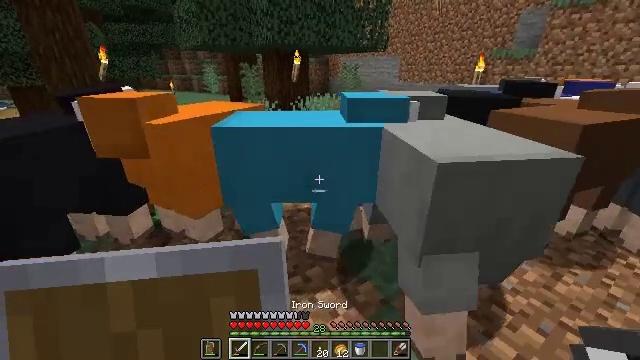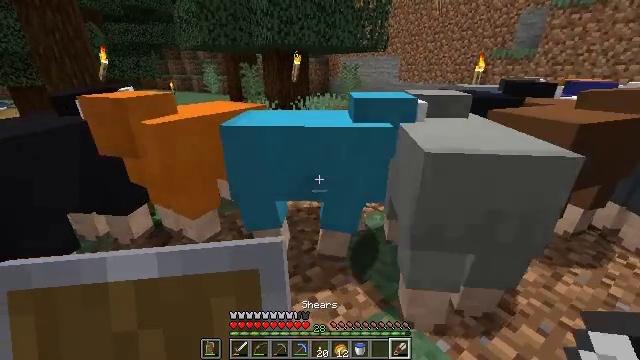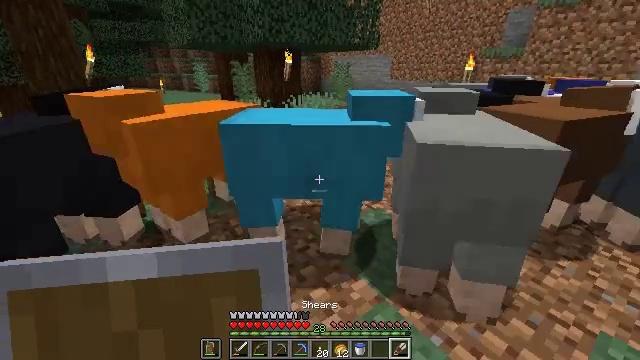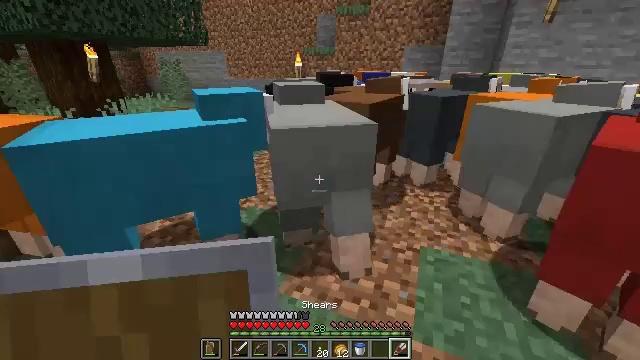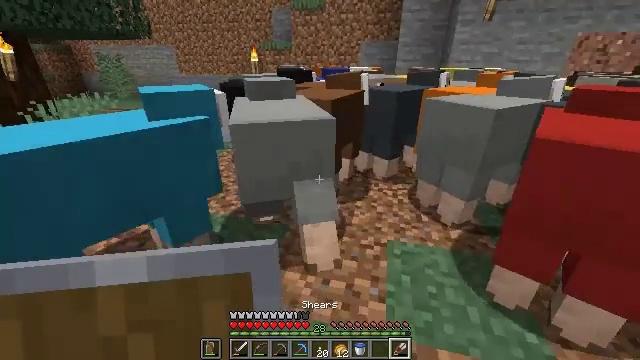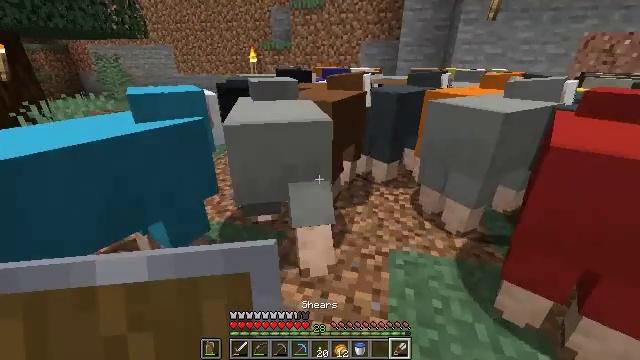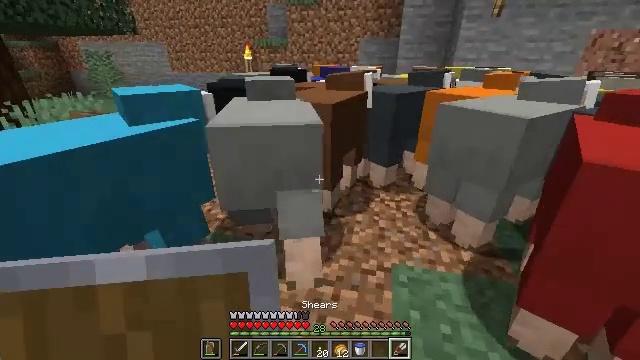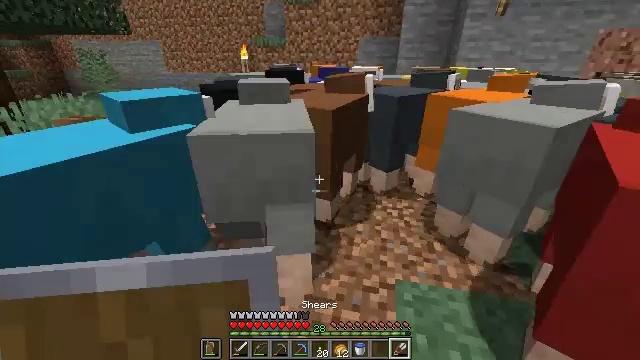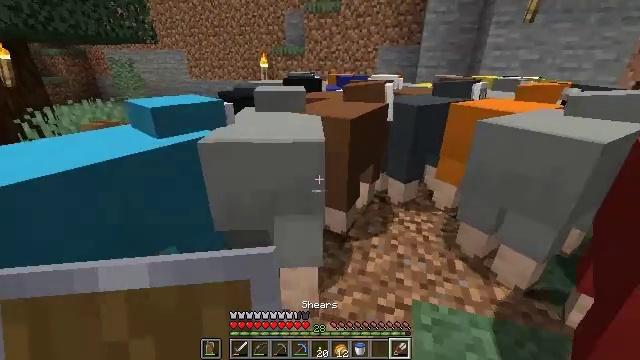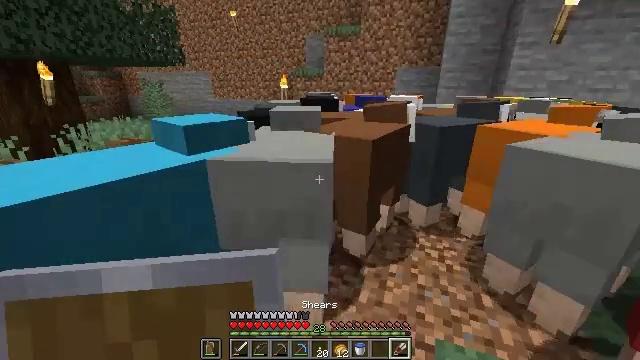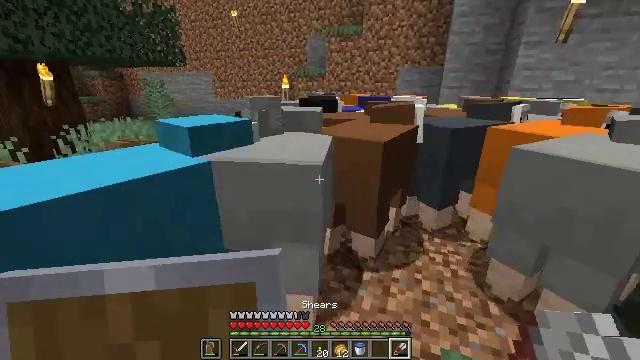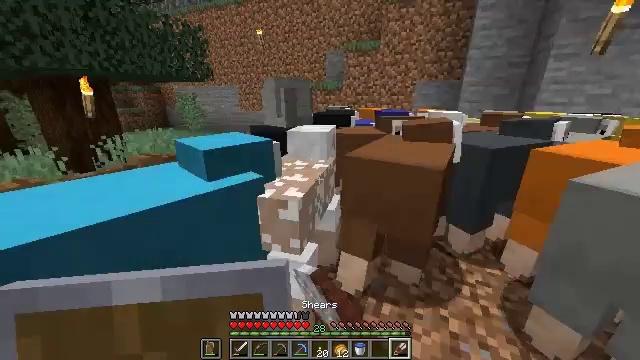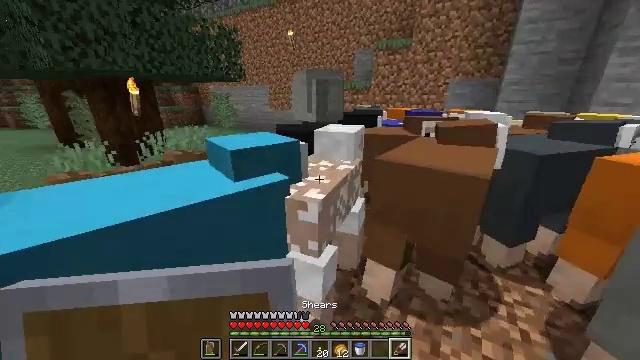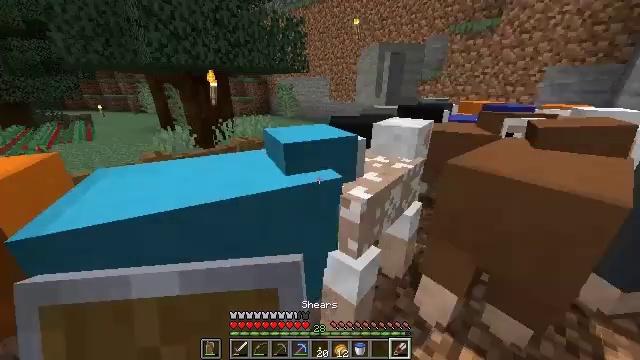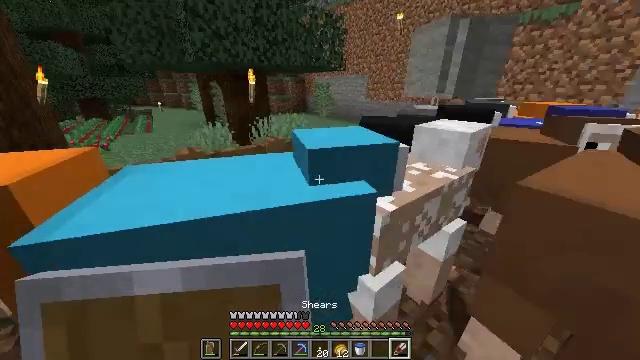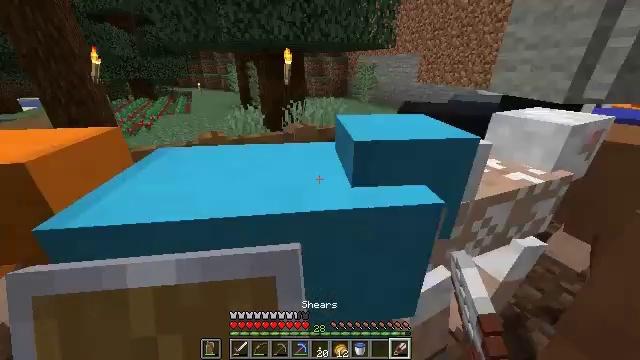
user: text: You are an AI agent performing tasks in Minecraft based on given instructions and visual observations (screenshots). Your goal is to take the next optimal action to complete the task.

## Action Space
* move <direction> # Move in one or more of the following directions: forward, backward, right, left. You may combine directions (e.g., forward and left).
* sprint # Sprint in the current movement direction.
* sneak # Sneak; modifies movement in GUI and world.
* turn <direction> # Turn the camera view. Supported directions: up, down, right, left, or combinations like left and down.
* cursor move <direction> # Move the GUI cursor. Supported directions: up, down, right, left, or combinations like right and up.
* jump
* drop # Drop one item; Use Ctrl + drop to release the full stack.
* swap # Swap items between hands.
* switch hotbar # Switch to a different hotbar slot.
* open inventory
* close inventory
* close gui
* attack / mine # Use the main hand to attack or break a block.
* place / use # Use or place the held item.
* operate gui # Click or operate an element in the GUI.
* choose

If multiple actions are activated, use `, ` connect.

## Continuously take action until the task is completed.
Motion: motion action
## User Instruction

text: Destroy the wheat to collect it.
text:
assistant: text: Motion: no_op
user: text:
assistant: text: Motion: turn right
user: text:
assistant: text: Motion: turn right
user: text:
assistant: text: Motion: move forward, turn right
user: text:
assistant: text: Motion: move forward, use / place
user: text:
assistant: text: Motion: move forward, use / place
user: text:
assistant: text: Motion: move forward, use / place
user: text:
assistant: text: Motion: turn left and up, use / place
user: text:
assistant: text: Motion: turn left and up
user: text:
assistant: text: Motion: move forward, use / place
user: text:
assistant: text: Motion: move forward, turn left, use / place
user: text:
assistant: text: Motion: move forward, turn left, use / place
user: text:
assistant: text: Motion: move forward, turn left and down, use / place
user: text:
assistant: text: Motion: turn left, use / place
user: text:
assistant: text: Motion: turn left and down, use / place
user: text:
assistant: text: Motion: turn left and down, use / place
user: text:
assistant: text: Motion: use / place
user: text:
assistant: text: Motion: no_op
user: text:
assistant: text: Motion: turn left, use / place
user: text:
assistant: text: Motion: turn left and down, use / place
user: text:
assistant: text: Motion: move forward and move left, turn left, use / place
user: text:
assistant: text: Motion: move forward and move left, turn left and up
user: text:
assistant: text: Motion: move forward and move left, use / place
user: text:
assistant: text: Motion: move forward and move left, turn left and up, use / place
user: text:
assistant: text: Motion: move forward, use / place
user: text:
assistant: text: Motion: use / place
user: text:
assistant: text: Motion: use / place
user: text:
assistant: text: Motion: use / place
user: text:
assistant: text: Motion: use / place
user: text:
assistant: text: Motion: use / place